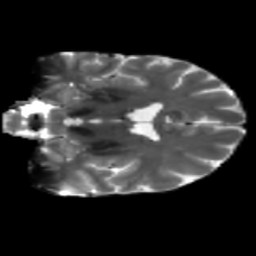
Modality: T2w
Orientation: coronal
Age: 42
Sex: male
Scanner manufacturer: siemens
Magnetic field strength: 3 T
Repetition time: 5.25 s
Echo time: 0.08 s